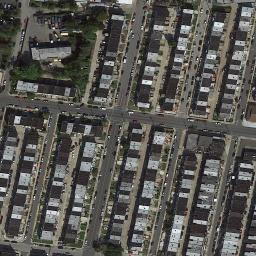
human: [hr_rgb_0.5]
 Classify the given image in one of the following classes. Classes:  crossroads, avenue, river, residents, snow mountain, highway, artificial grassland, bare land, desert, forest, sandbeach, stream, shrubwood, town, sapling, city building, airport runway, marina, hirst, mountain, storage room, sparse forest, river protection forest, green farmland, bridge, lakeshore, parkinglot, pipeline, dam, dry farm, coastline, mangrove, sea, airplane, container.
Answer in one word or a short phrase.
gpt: town